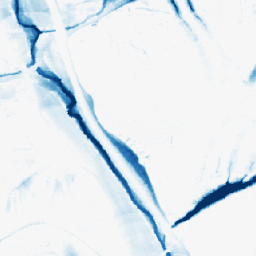
Category: morphological
Decomposition family: morphological_ellipse
Decomposition parameters: operation: closing
width: 20
height: 50
Upsampling method: nearest
Upsampling parameters: scale: 4
Upsampling scale: 4